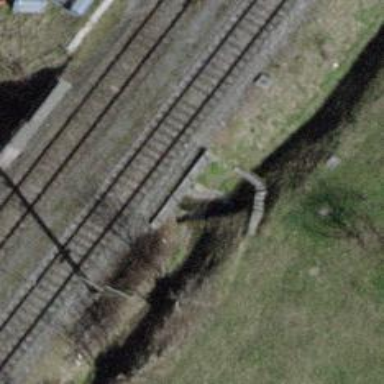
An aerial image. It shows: Bridge over railway siding with electrified contact lines. The railway track type is main.